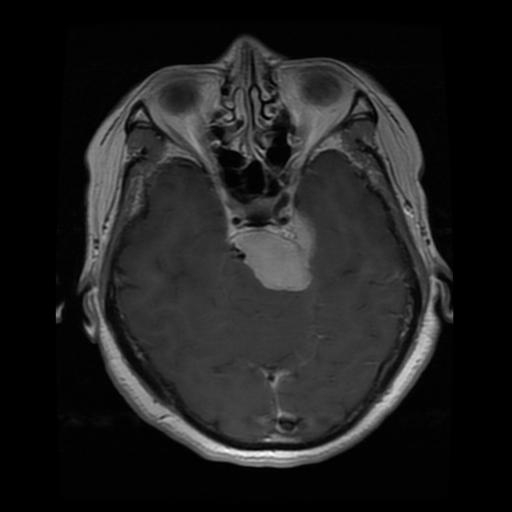
Label: meningioma